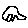
Label: car